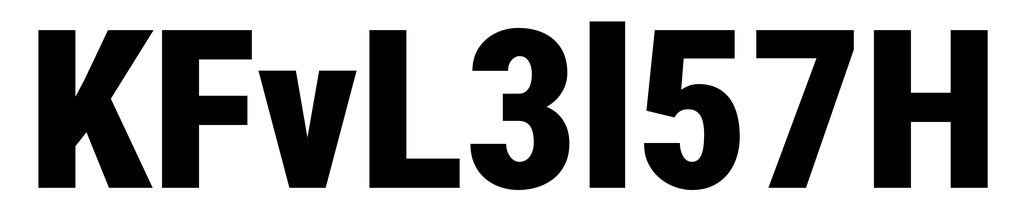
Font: Roboto_Condensed_Black